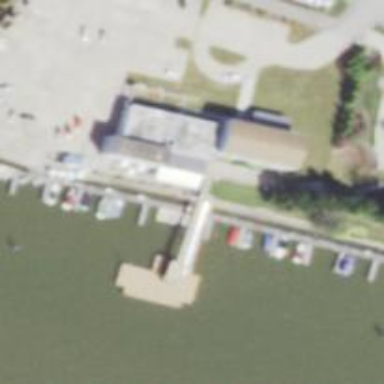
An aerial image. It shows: Pier with mooring facilities.